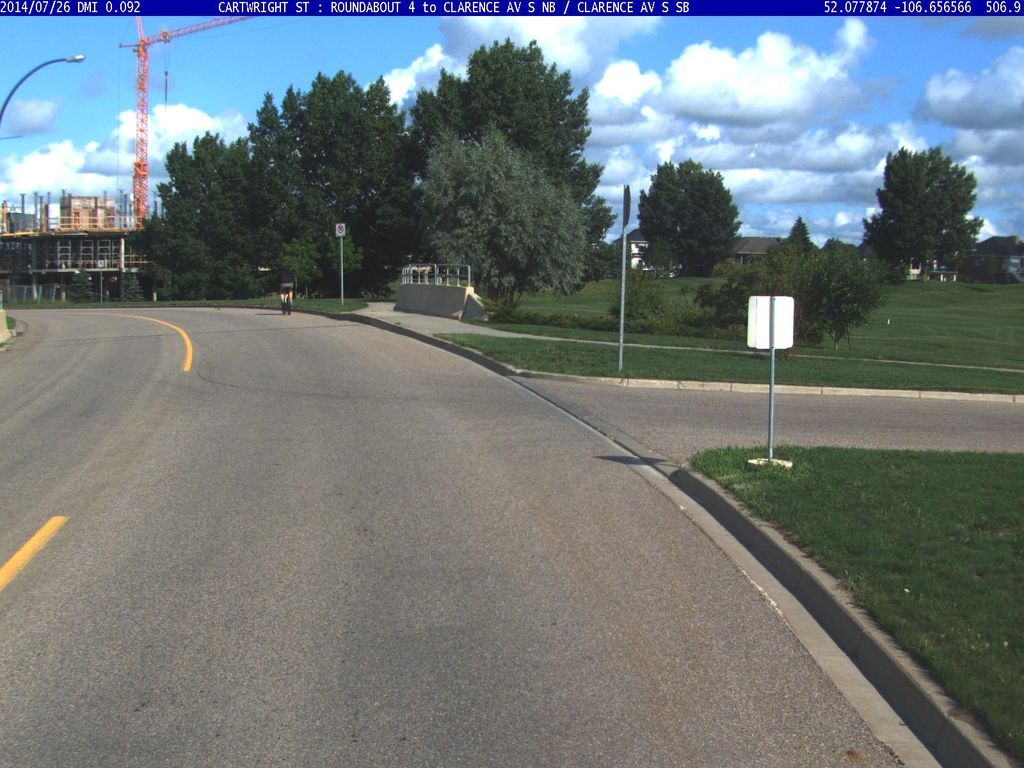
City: saskatoon